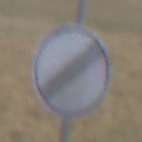
Verkehrszeichen: EndeSaemtlicherBegrenzungen
Umgebung: Outdoor, Nature
Tageszeit: Midday
Wetter: PartlyCloudy
Licht: Natural
Jahreszeit: NotSpecified
Kontrast: HighContrast